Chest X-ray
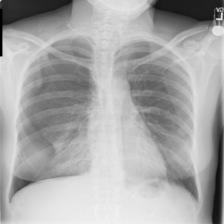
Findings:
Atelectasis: negative
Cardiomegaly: negative
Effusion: negative
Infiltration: negative
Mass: negative
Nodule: negative
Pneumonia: negative
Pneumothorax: positive
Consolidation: negative
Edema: negative
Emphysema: negative
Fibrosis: negative
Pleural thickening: negative
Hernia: negative